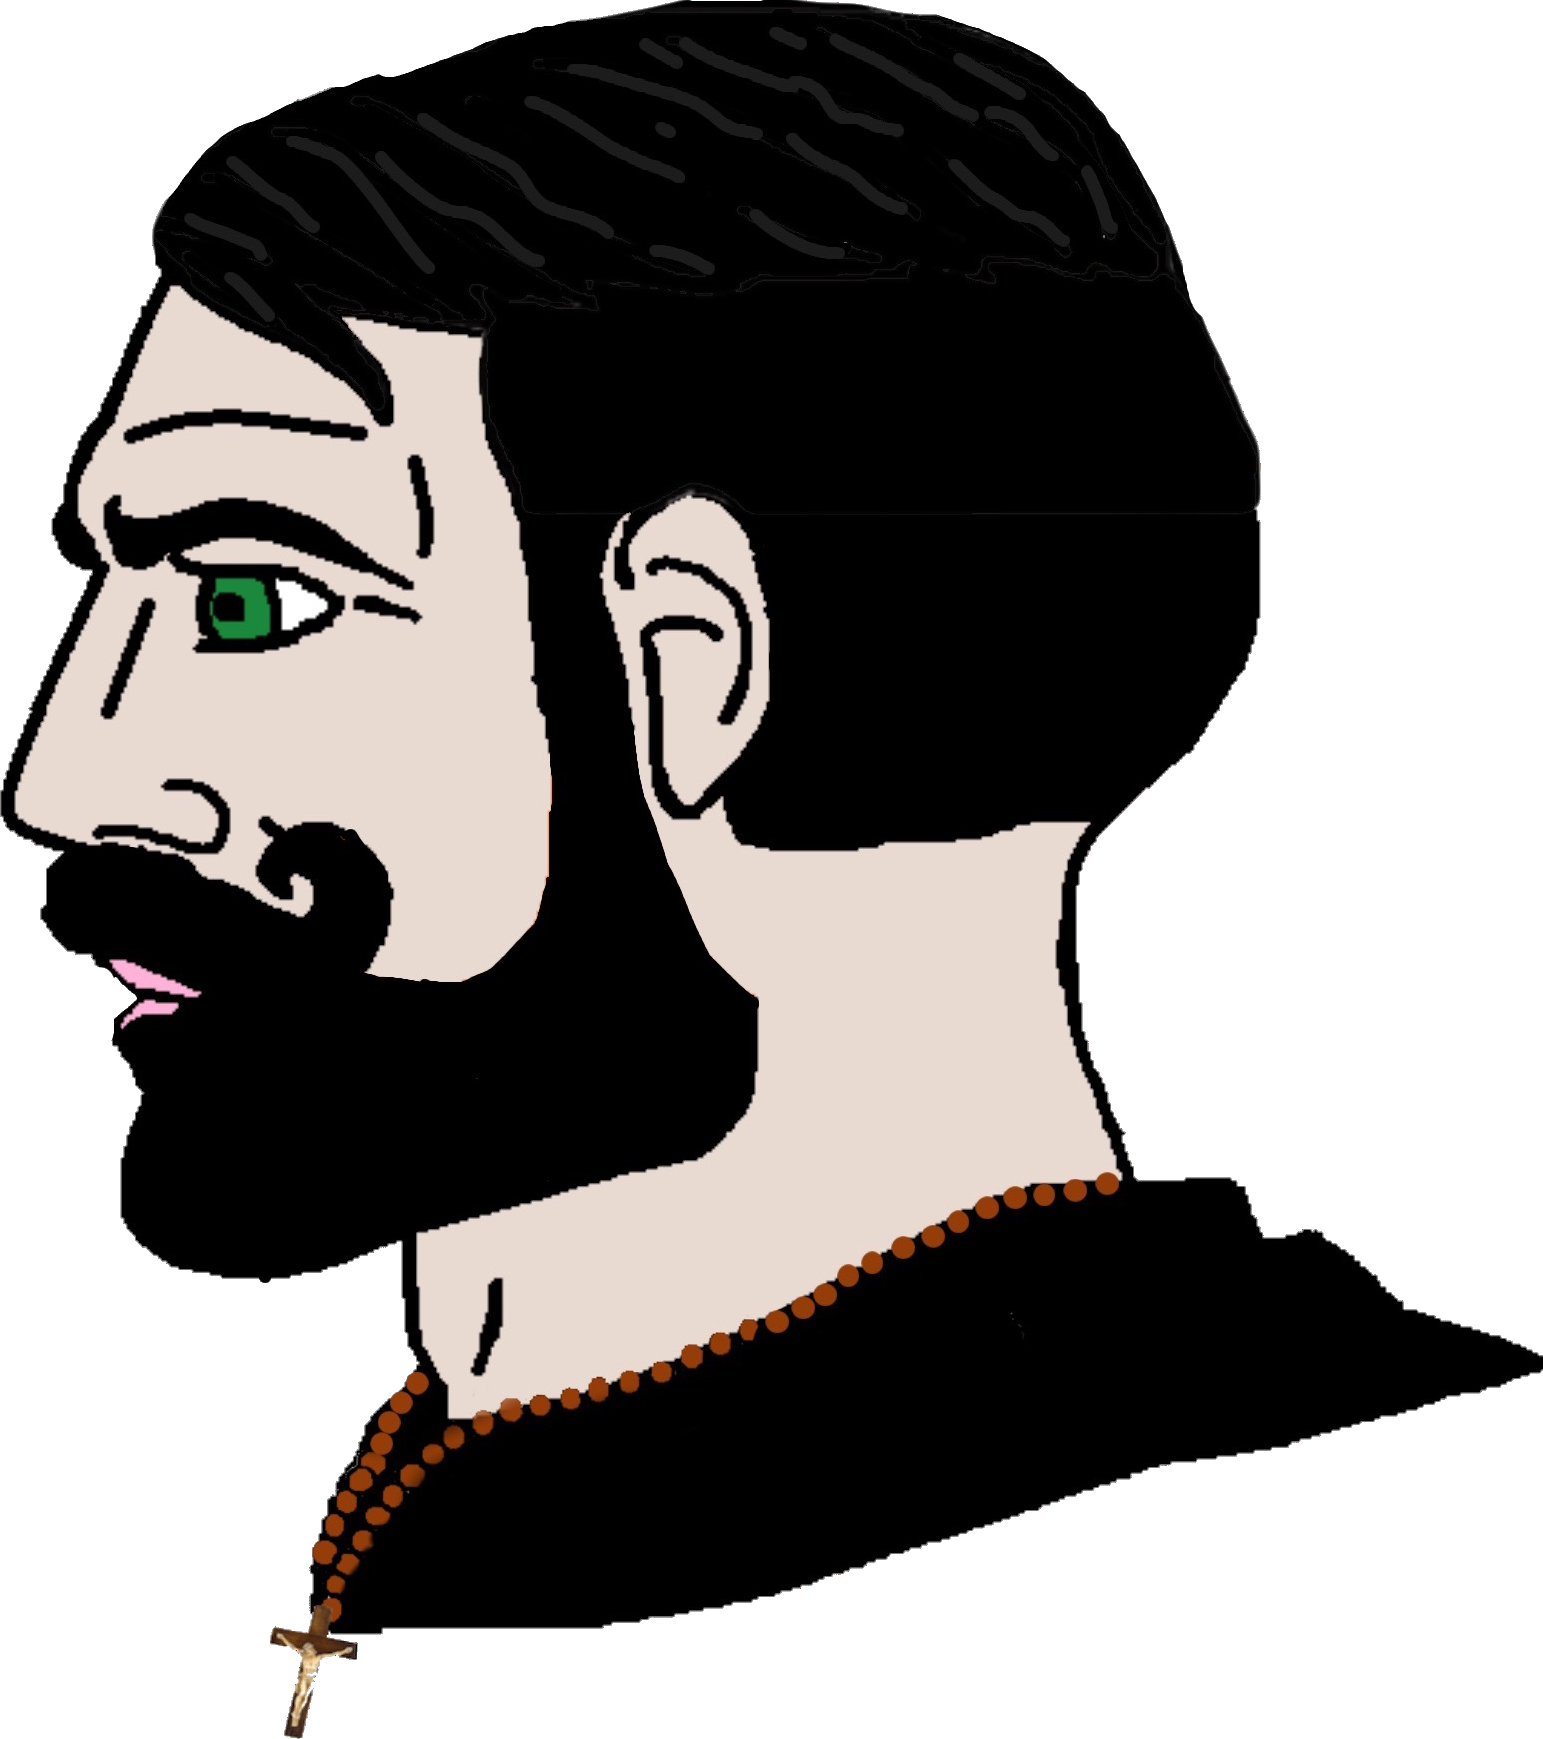
Label: 4_Yes_Chad